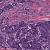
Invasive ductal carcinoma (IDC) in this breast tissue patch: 1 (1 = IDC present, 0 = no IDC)